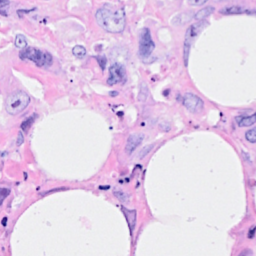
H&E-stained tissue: Breast